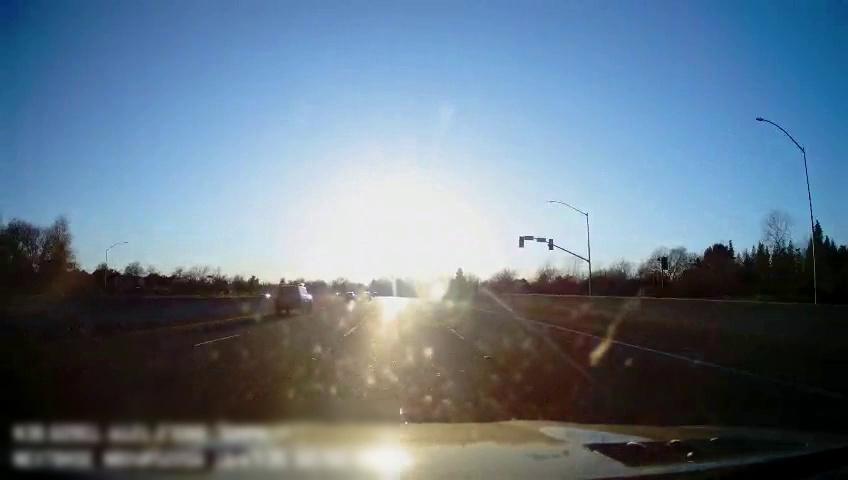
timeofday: Day
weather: Sunny
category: Drivable Space
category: Vehicles | SUV
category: Vehicles | Car
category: Vehicles | SUV
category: Lanes | Alternate Lane
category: Lanes | Alternate Lane
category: Lanes | Current Lane
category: Lanes | Current Lane
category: Lanes | Alternate Lane
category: Traffic | Lights
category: Traffic | Lights